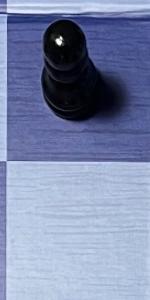
Label: Empty